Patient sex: M
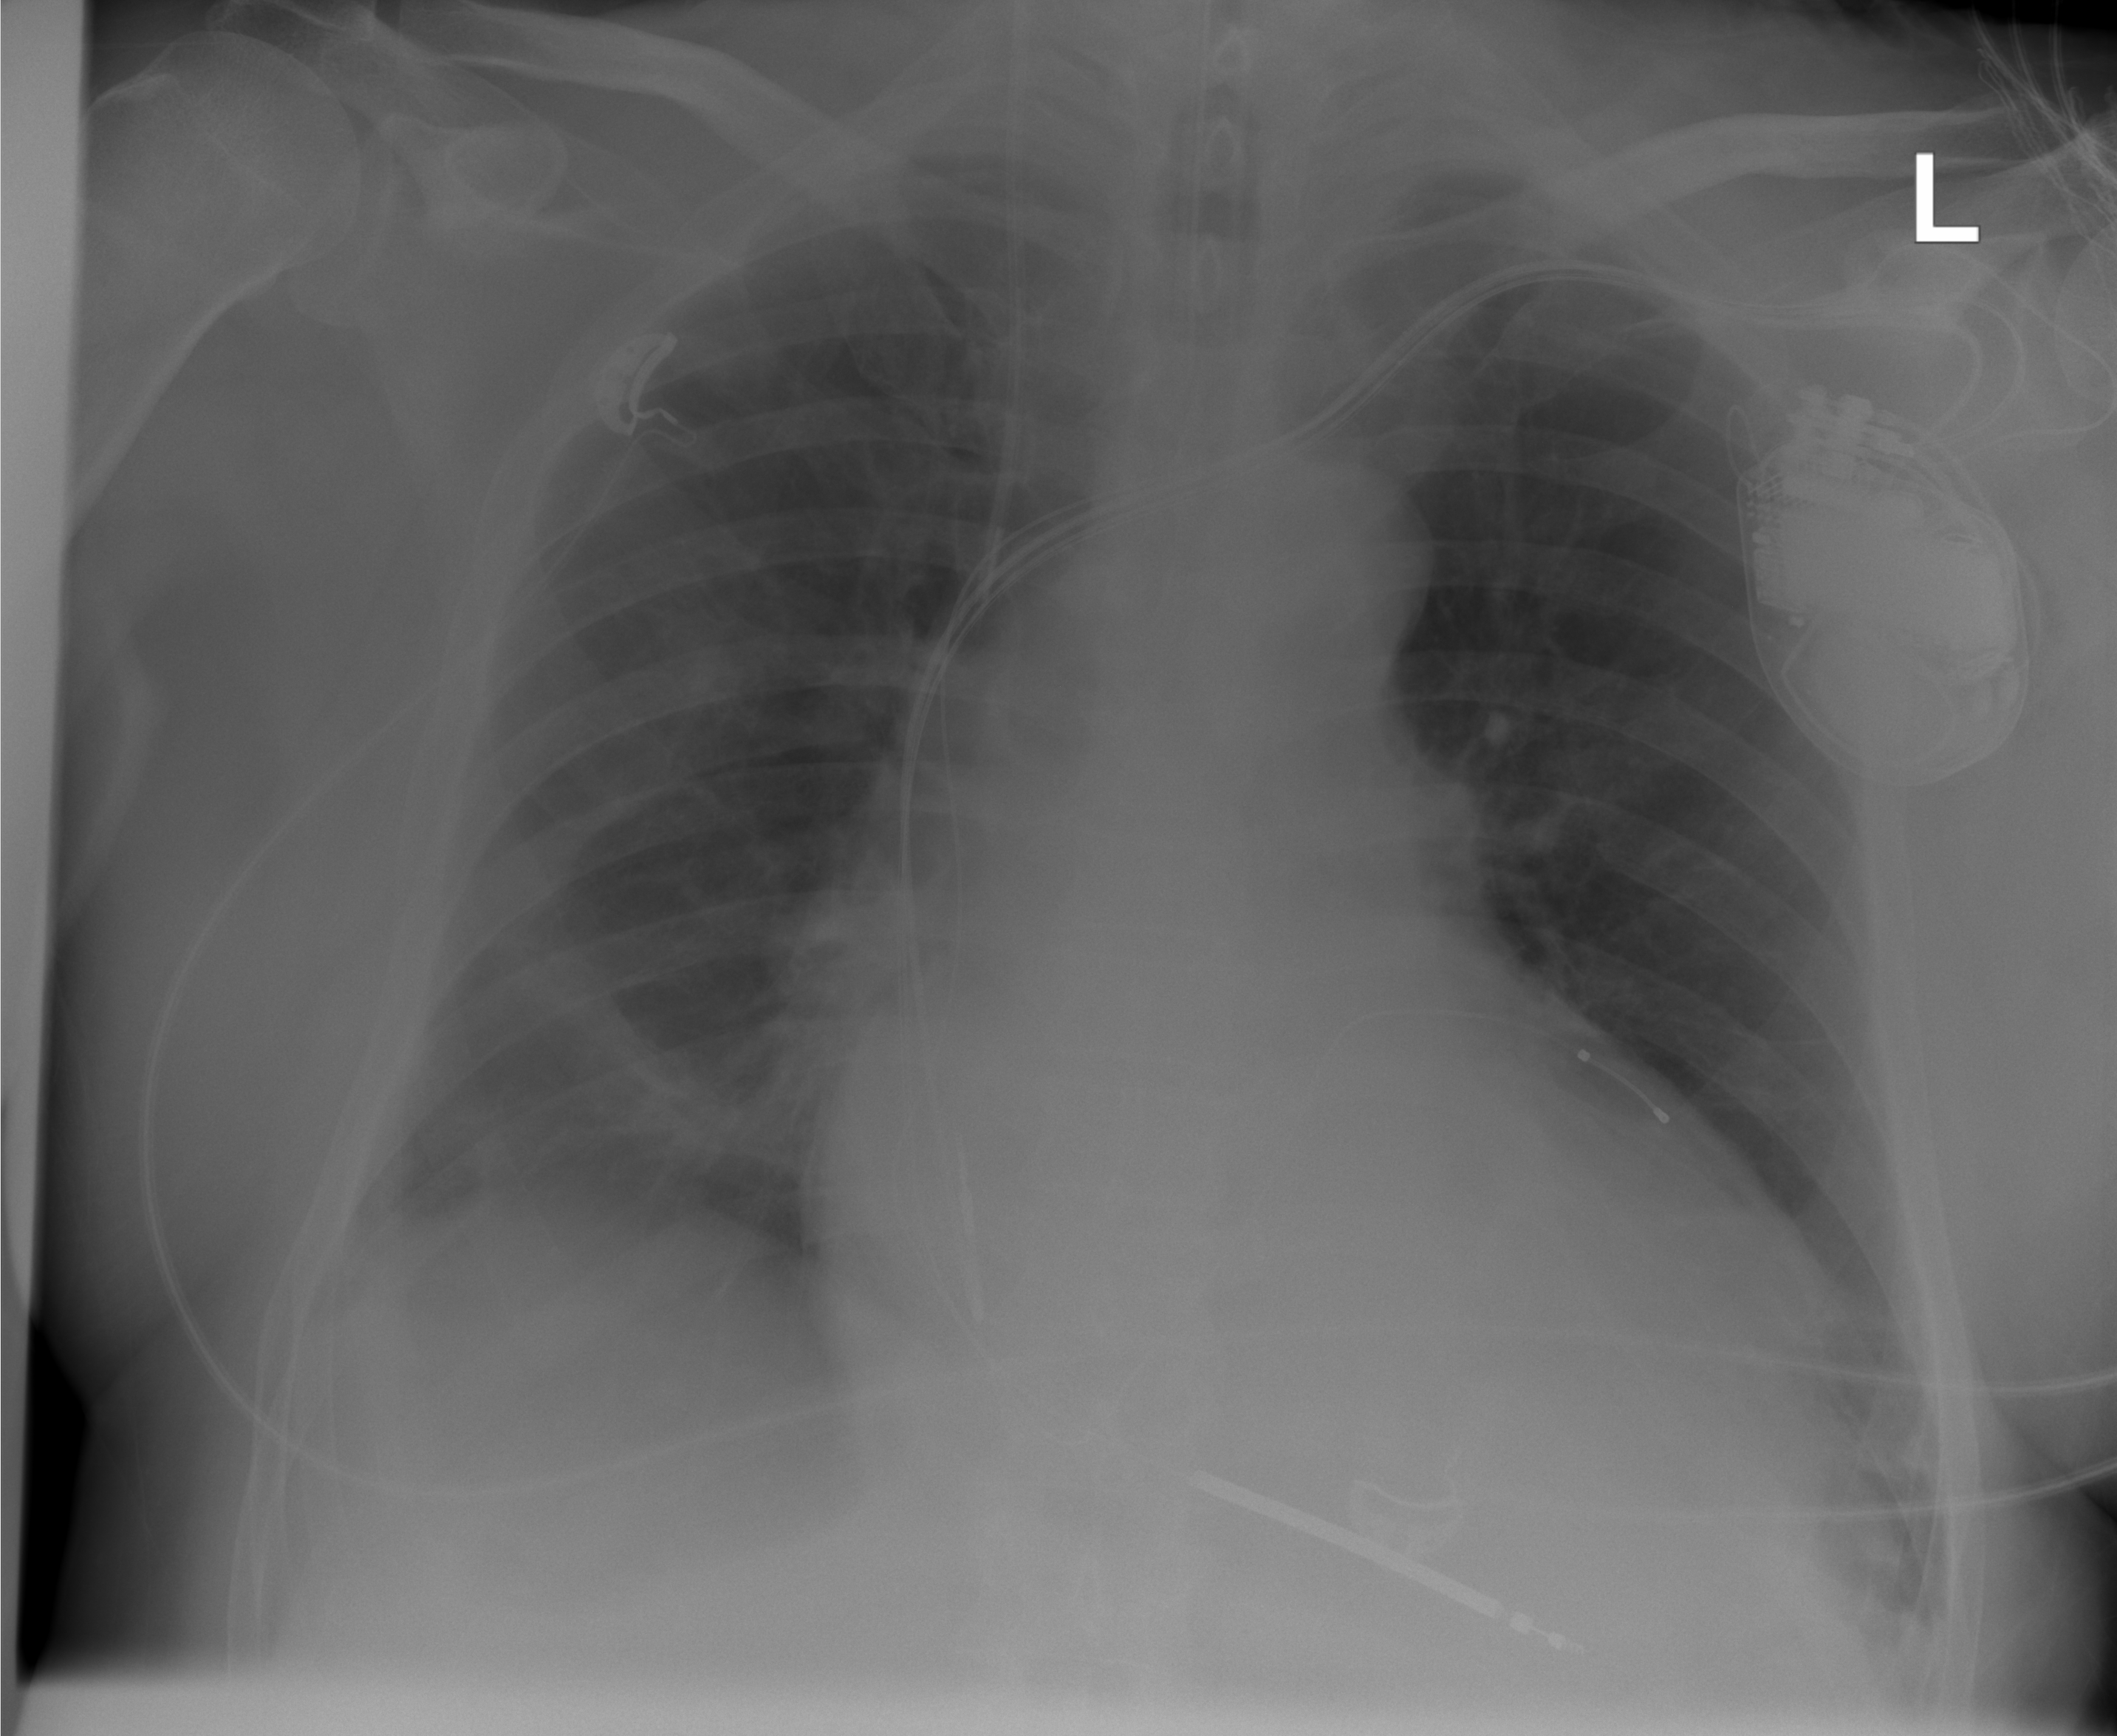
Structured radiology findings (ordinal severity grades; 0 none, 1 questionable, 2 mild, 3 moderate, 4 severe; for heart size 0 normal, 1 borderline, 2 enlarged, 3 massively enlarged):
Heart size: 2
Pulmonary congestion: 0
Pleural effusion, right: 0
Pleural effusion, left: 0
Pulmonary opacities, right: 0
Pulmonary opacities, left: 0
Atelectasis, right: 2
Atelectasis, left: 2